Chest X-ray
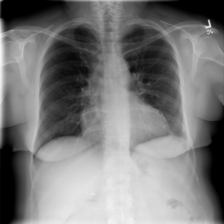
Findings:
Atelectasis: negative
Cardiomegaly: negative
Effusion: negative
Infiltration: negative
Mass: negative
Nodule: negative
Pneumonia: negative
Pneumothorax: negative
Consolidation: negative
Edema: negative
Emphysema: negative
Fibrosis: negative
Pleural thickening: negative
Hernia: negative